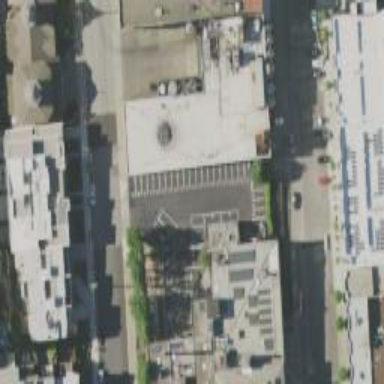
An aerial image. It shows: Paved parking area.